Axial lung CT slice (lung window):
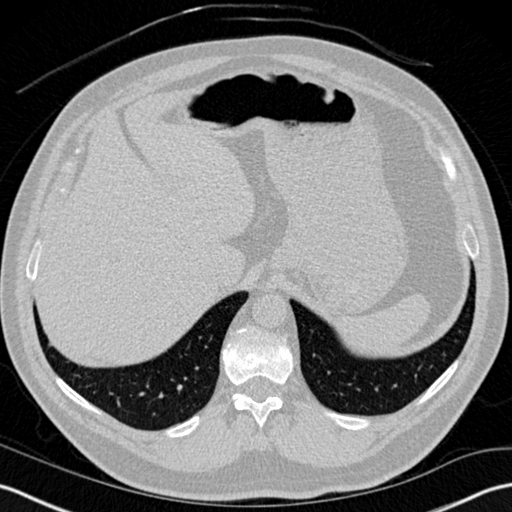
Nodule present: no